Question: I am having problem with this contact form. The input fields do not clear after the form is submitted. The contact form works fine, sends message, validates data, and prints a success message.
Can some one suggest a way to clear the data fields after form submission?
I have try setting the fields value to null after submission and different reset functions without success.
What needs to happen for the data fields to clear?

<URL>
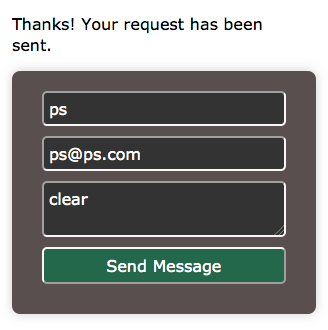
Answer: Add
'''
$('#contact-form').find('form')[0].reset();
'''
to your success handler?